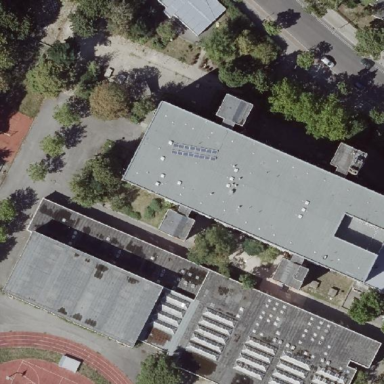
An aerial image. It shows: School.